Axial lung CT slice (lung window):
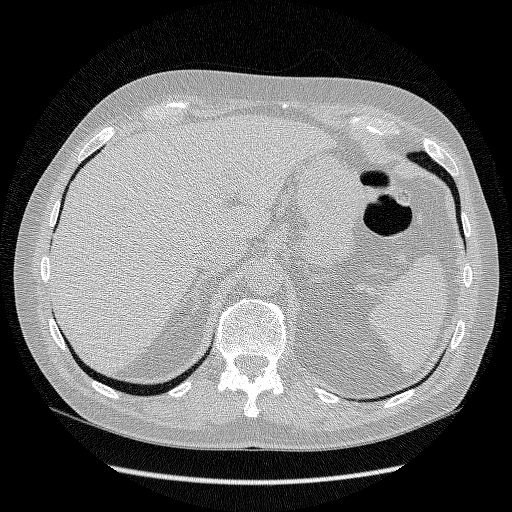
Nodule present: no